Question: I am very new to iOS development and have never done auto layout before ,I have actually seven buttons on a view controller that needs to look round on every screen without fixing height and width....I have looked many tutorials but couldn't understand that how I can add constraints on those round buttons and show them at same position on every screen. I want the buttons to actually increase size when screen increase and decrease when screen size decreases.Please help and show which constraints should be added.
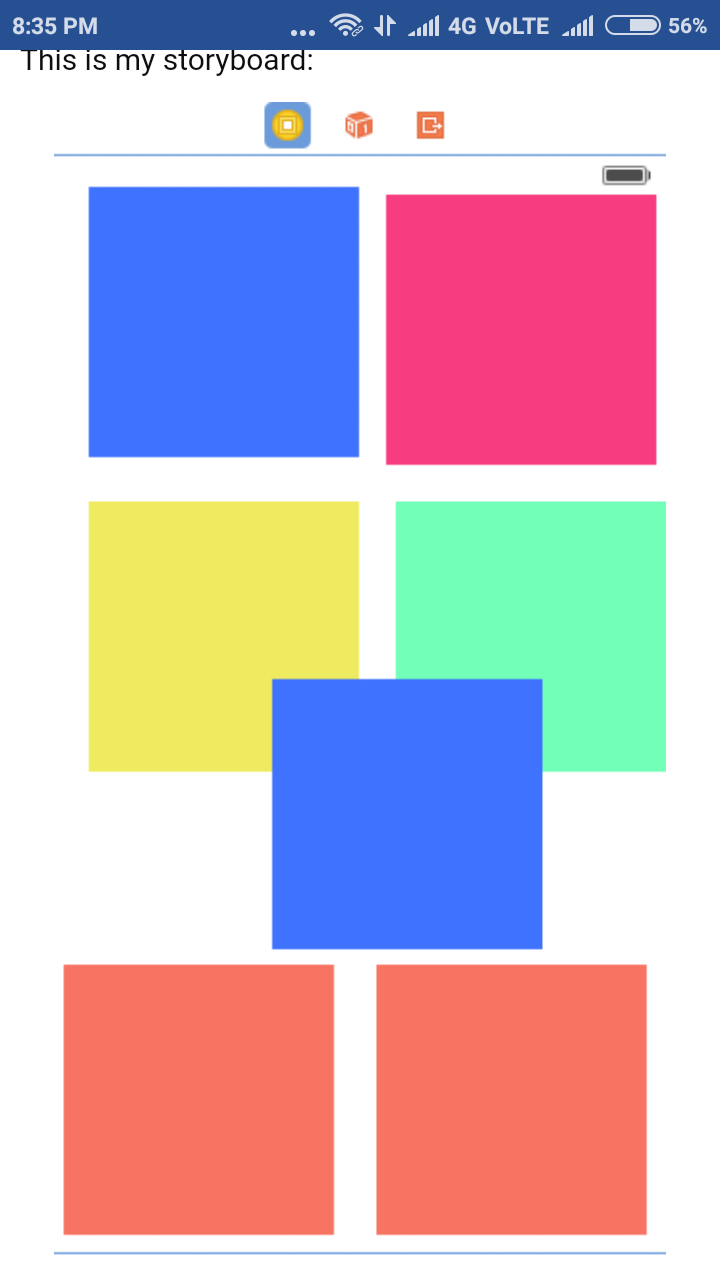
Answer: If you want perfect round buttons(circle) then width and height should be same. For that set the aspect constraint with multipler 1:1 so that width and height will become equal.
Based on the the screenshot you have provided, see below how the constraints should look like:
<URL>